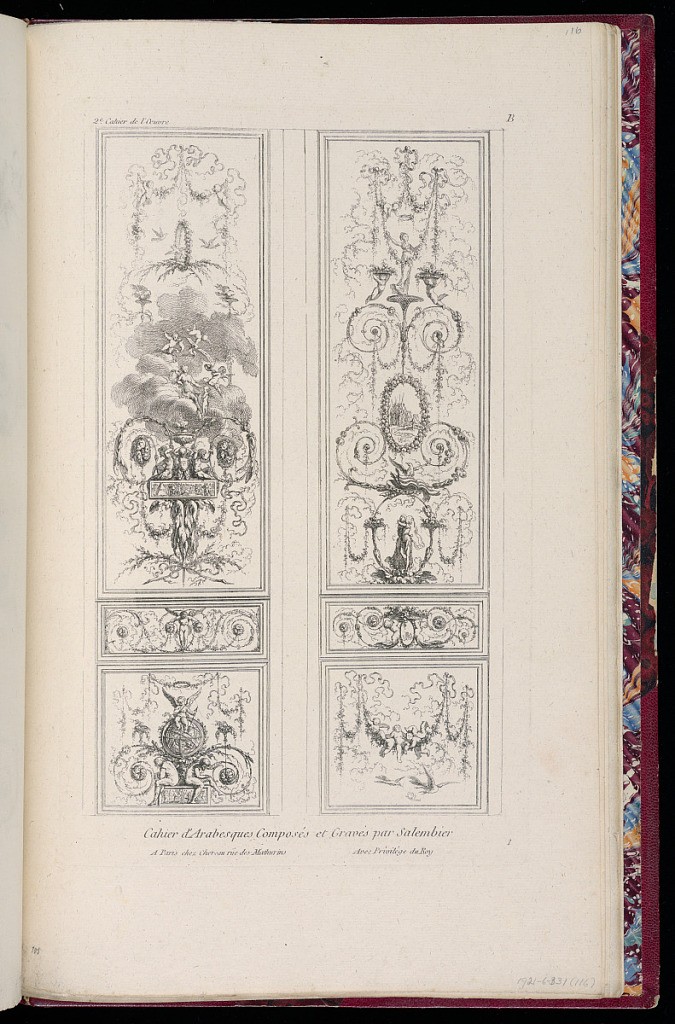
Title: Designs for Folding Doors or Panels
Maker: Henri Sallembier, French, ca. 1753 - 1820
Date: ca. 1780
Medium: Etching on off-white laid paper
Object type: Print
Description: Two designs for panels with putti, grotesques, a globe, and doves.